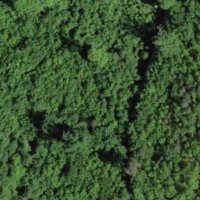
EUNIS habitat code: 41
Species observed at this site:
Lacerta agilis